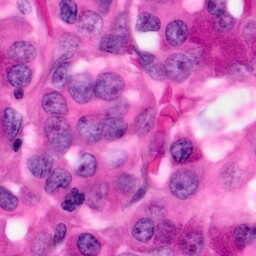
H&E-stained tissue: Pancreatic